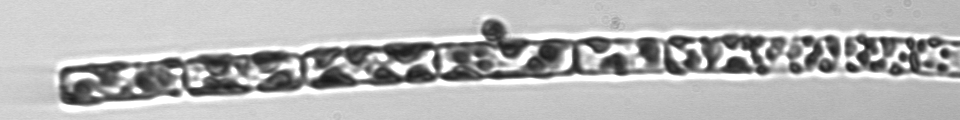
Label: Guinardia_delicatula